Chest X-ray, PA view. Patient: 58 years old, sex F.
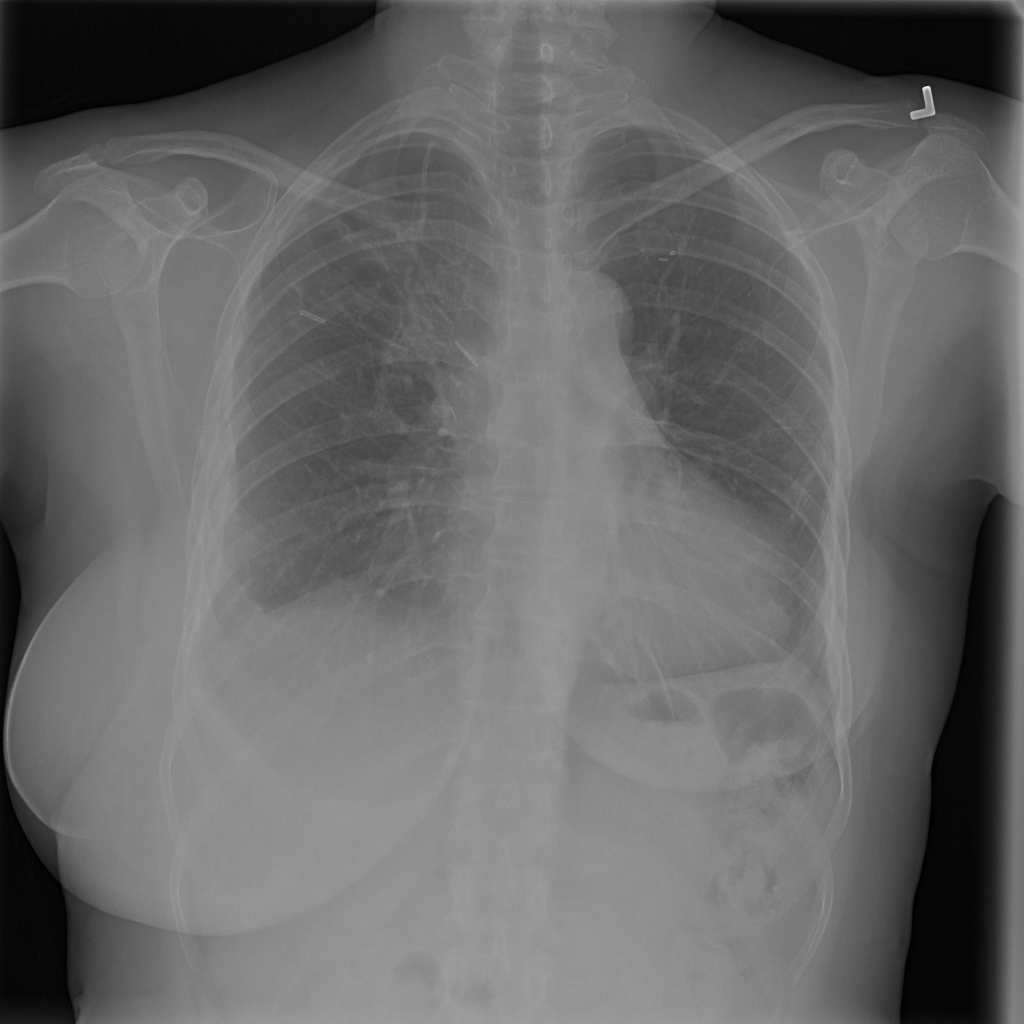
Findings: Effusion, Pleural_Thickening